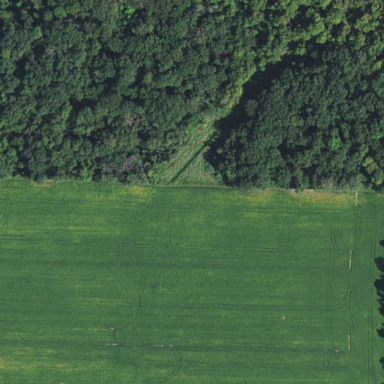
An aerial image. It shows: Peaceful scene with lush trees.